Interaction volume radius: 5 \u00c5
Interaction volume height: 15 \u00c5
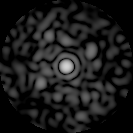
Disorder parameter: 0.8078